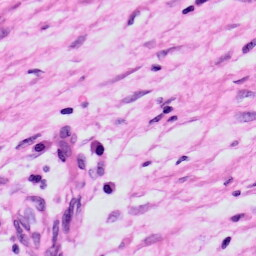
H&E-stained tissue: Skin